【题型】填空题　【知识点】平面几何　【难度】hard
如图，已知在矩形 \(ABCD\) 中，连接 \(AC\)，\(\cot \angle ABD = \frac{3}{4}\)，将矩形 \(ABCD\) 绕点 \(C\) 旋转，使点 \(B\) 恰好落在对角线 \(AC\) 上的点 \(B'\) 处，点 \(A\)、\(D\) 分别落在点 \(A'\),\(D'\) 处，边 \(A'B'\),\(A'C\) 分别与边 \(AD\) 交于点 \(M\)、\(N\)，\(MN - AM = 5\)，那么线段 \(MN\) 的长为 \underline{\ \ \ \ \ \ \ \ \ \ }.

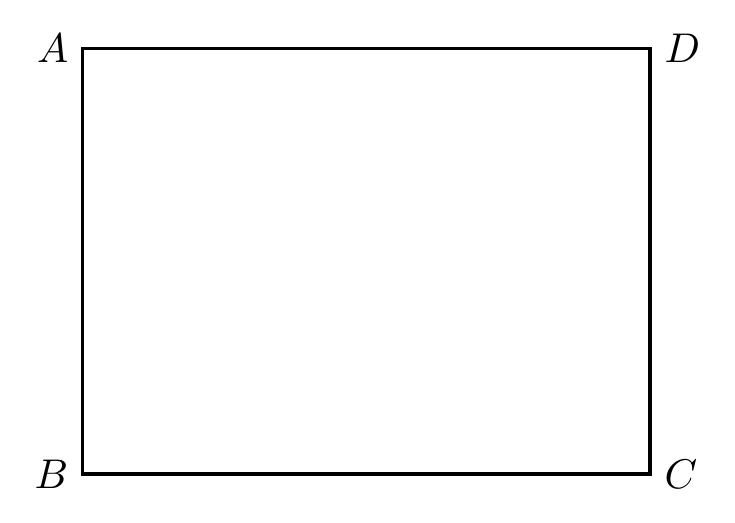
【解答】
\pagestyle{empty}
\noindent
【答案】15

【解析】解：如图，连接 \(BD\)，作 \(A'E \perp AD\) 于 \(E\)，

\(\because\) 四边形 \(ABCD\) 为矩形，

\(\therefore \angle BAD = \angle ADC = \angle ABC = 90^\circ\)，\(AB = CD\)，\(AD = BC\)，

\(\because \cot \angle ABD = \frac{AB}{AD} = \frac{3}{4}\)，

\(\therefore\) 设 \(AB = 3x\)，\(AD = 4x\)，

\(\therefore AB = CD = 3x\)，\(AD = BC = 4x\)
，
\(\therefore AC = \sqrt{AB^2 + BC^2} = 5x\)，

由旋转的性质可得：\(B'C = BC = 4x\)，\(A'B' = AB = 3x\)，\(\angle A'B'C = \angle ABC = 90^\circ\)，

\(\therefore AB' = AC - B'C = x\)，\(\angle AB'M = 180^\circ - \angle A'B'C = 90^\circ\)，

\(\because \angle B'AM = \angle DAC\)，

\(\therefore \triangle B'AM \backsim \triangle DAC\)，

\(\therefore \frac{AM}{AB'} = \frac{AC}{AD} = \frac{5x}{4x} = \frac{5}{4}\)，

\(\therefore AM = \frac{5}{4}x\)，

\(\therefore B'M = \sqrt{AM^2 - AB'^2} = \frac{3}{4}x\),

\(\therefore A'M = A'B' - B'M = \frac{9}{4}x\),

\(\because A'E \perp AD\),

\(\therefore \angle A'EM = \angle AB'M = 90^\circ\),

\(\because \angle AMB' = \angle A'ME\),

\(\therefore \triangle AMB' \backsim \triangle A'ME\),

\(\therefore \frac{AM}{A'M} = \frac{AB'}{A'E} = \frac{B'M}{ME} = \frac{\frac{5}{4}x}{\frac{9}{4}x} = \frac{5}{9}\),

\(\therefore A'E = \frac{9}{5}x\), \(ME = \frac{27x}{20}\),

\(\therefore DE = AD - AM - ME = \frac{14x}{10}\),

\(\because \angle A'EN = \angle CDN = 90^\circ\), \(\angle A'NE = \angle CND\),

\(\therefore \triangle A'EN \backsim \triangle CDN\),

\(\therefore \frac{CD}{A'E} = \frac{DN}{EN} = \frac{3x}{\frac{9}{5}x} = \frac{5}{3}\),

\(\therefore EN = \frac{3}{8}DE = \frac{21}{40}x\),

\(\therefore MN = ME + EN = \frac{27}{20}x + \frac{21}{40}x = \frac{75}{40}x\),

\(\because MN - AM = 5\),

\(\therefore \frac{75}{40}x - \frac{5}{4}x = 5\),

\(\therefore x = 8\),

\(\therefore MN = \frac{75}{40} \times 8 = 15\),

故答案为：15.
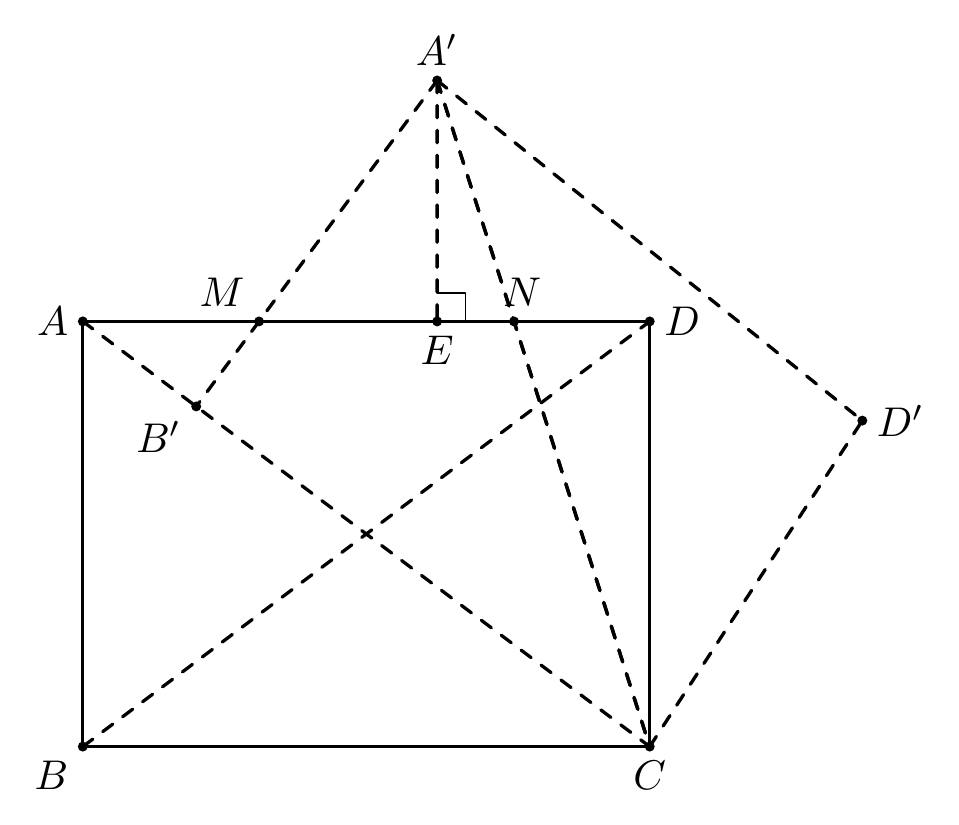